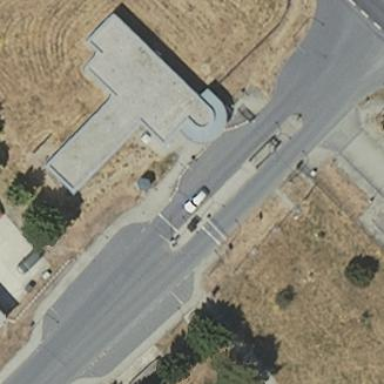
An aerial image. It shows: Military barracks building.